Question: I'm looking for a way to develop a view like shown below. What is the easiest way to do this? Should I just create a whole bunch of different custom UITableViewCell's or is there some sort of framework I can use?
More specifically I'm wondering how to create the individual editable cells e.g. the cell with 'mobile <PHONE>'; how would I create this and allow users to edit it? If I also wanted to create a cell that allows users to select several checkable options how could I do this? Another case could be the use of a toggle switch in the cell.
I'm not intending to develop a settings view, its for other purposes.

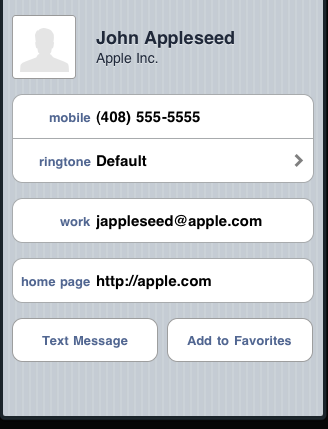
Answer: You can use my new favourite thing, static tableviews in storyboard.
In the storyboard editor, create a new table view controller and set the content type to static. Set the number of sections, drag in your cells and configure, set up some outlets - done!
You need to remove all of the datasource methods from the view controller for this to work. Yes, you read that right.